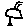
Label: bird